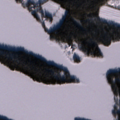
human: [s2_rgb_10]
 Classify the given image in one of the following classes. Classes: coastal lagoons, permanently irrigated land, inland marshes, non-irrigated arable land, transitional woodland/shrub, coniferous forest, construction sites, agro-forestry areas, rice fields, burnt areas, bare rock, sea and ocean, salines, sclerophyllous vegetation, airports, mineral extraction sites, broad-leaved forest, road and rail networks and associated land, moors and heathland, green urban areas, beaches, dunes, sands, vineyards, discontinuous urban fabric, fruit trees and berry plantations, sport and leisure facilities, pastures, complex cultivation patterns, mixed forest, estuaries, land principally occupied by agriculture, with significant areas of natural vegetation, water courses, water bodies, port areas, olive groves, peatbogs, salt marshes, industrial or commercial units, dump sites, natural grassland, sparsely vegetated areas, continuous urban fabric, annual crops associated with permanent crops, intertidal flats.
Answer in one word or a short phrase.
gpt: land principally occupied by agriculture, with significant areas of natural vegetation, coniferous forest, water bodies